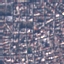
Label: Residential